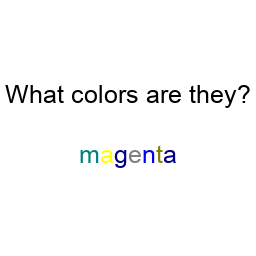
Color: teal, yellow, navy, gray, blue, olive, navy
Color name shown: magenta
Background color: white
Question text color: black